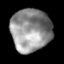
Tissue: lung
Cell type: Epithelial cells
Senescence score: 0.1902
Nuclear area (px): 1685
Mean DAPI intensity: 145.232